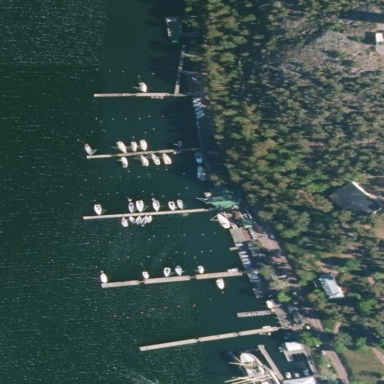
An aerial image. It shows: Marina on leisure land.